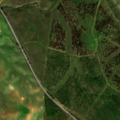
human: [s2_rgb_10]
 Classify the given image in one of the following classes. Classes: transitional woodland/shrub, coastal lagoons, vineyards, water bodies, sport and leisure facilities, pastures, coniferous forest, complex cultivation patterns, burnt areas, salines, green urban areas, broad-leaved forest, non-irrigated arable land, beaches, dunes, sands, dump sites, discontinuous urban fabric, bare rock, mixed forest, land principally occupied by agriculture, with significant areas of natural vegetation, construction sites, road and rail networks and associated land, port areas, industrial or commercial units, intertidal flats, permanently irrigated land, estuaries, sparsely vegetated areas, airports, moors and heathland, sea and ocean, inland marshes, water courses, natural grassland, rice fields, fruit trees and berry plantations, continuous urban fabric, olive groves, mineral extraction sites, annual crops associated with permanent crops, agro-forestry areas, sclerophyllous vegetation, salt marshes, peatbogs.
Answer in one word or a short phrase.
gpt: non-irrigated arable land, coniferous forest, transitional woodland/shrub